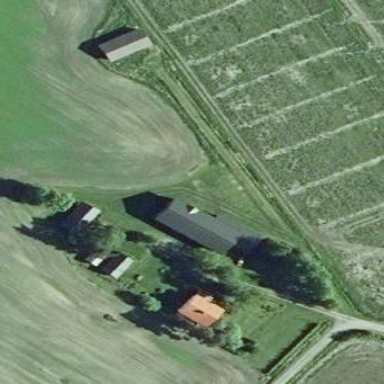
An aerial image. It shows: Farm with farmyard.